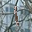
Label: 1